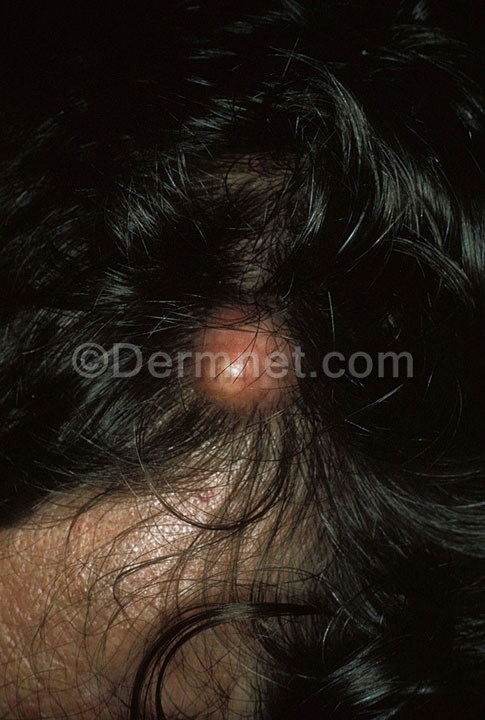
Disease: Seborrheic Keratoses and other Benign Tumors